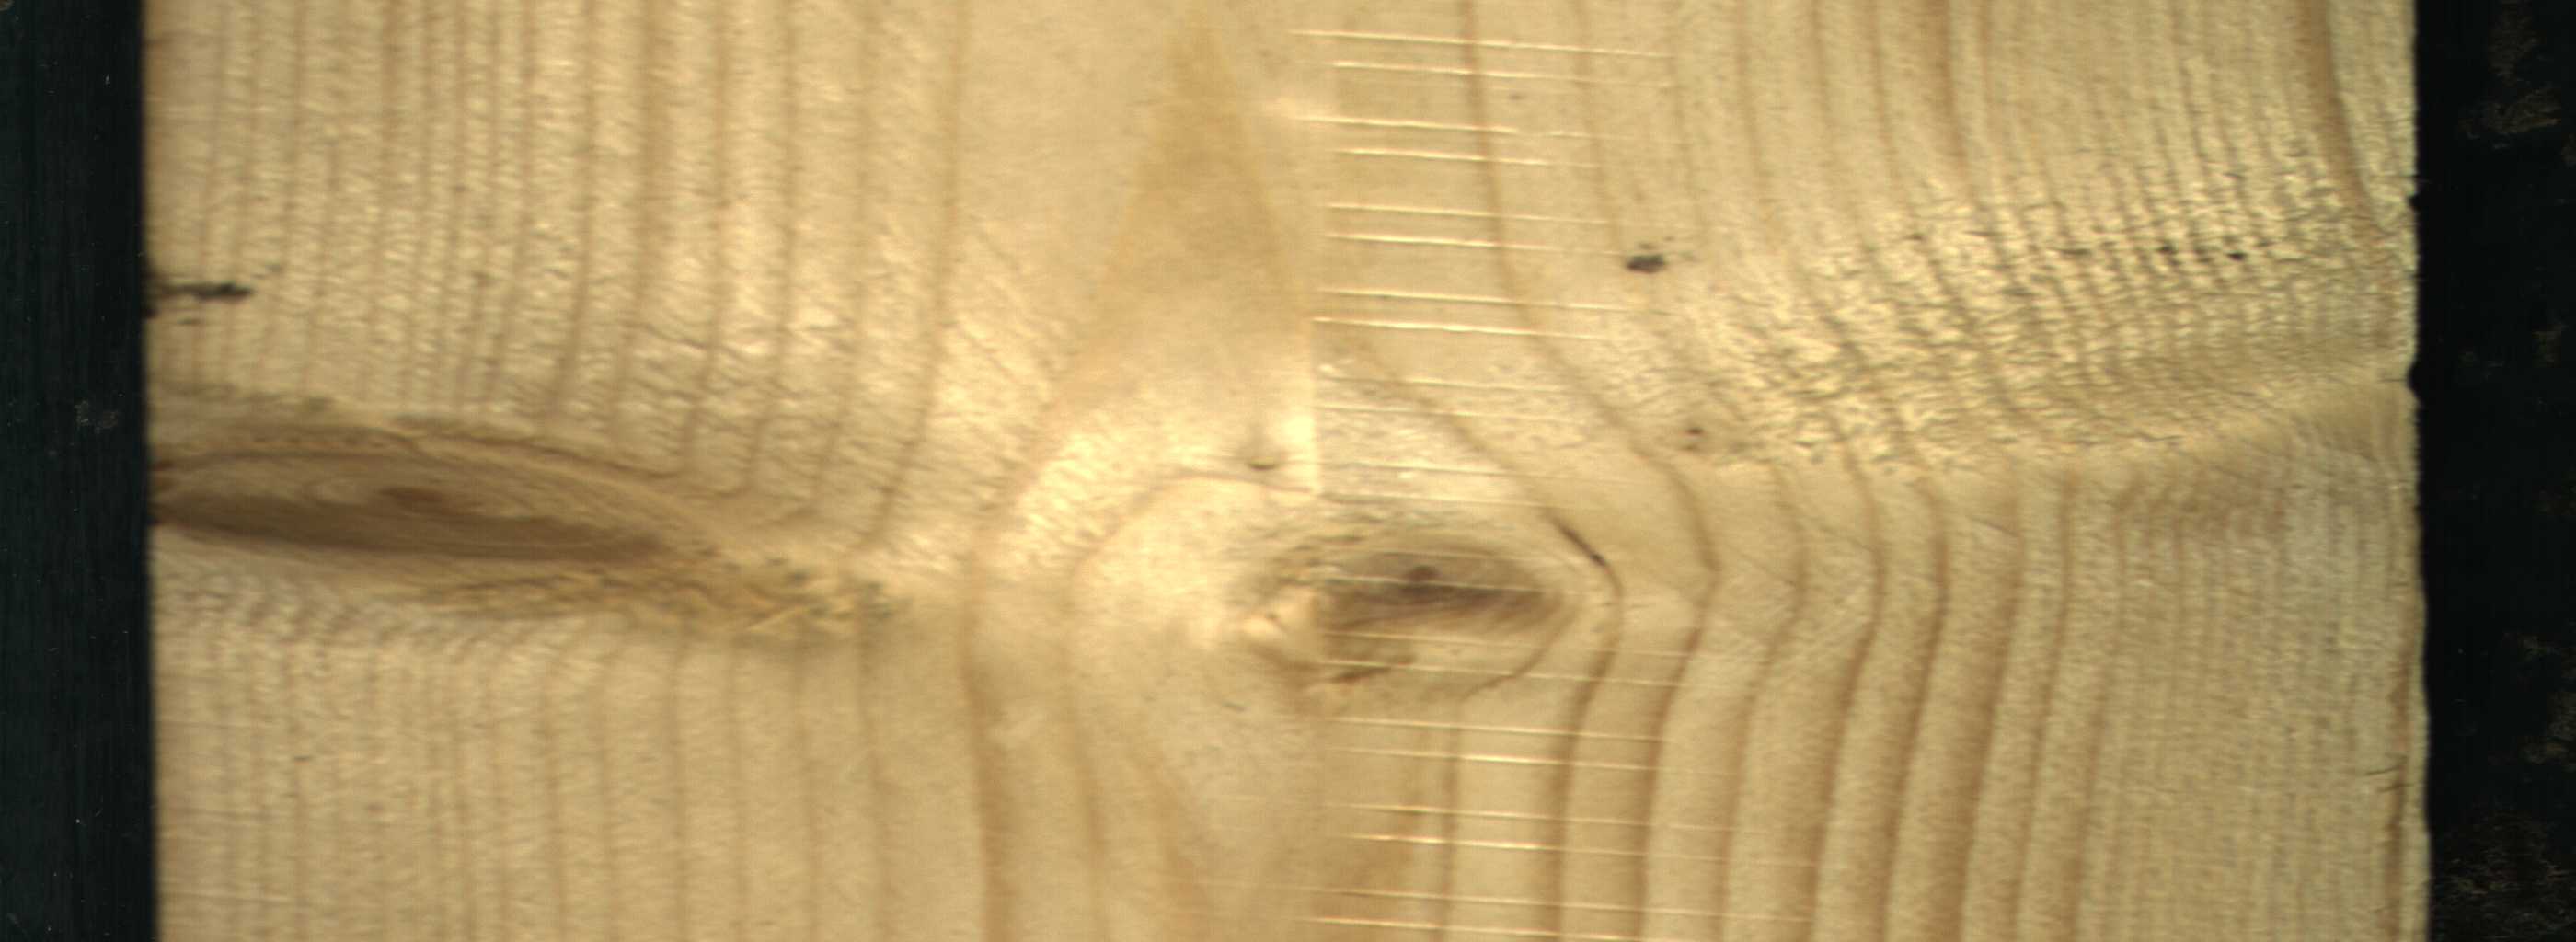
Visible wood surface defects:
Live_Knot
Live_Knot